Interaction volume radius: 10 \u00c5
Interaction volume height: 20 \u00c5
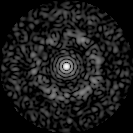
Disorder parameter: 0.8407